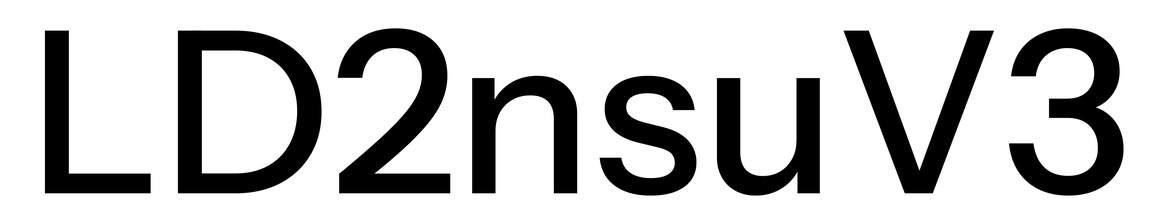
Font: InstrumentSans_Medium